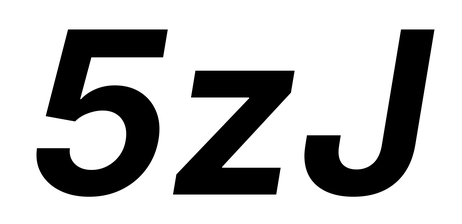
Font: Inter-Italic_Bold_Italic